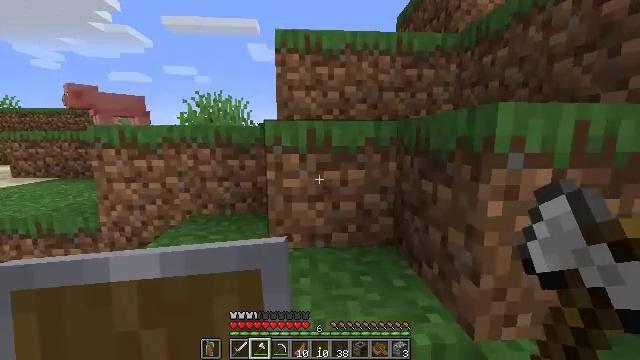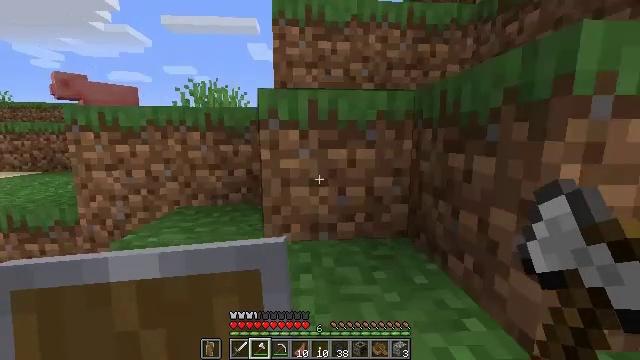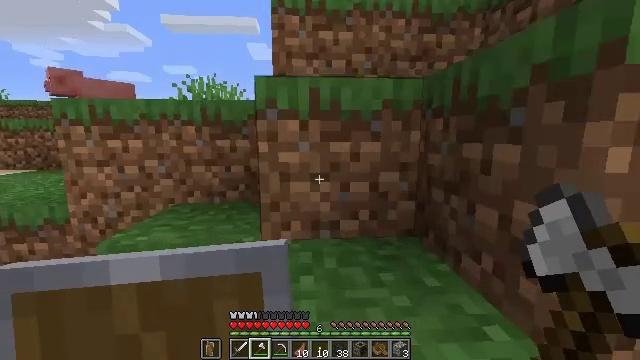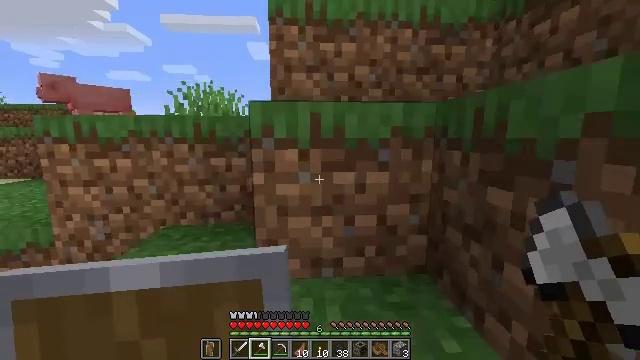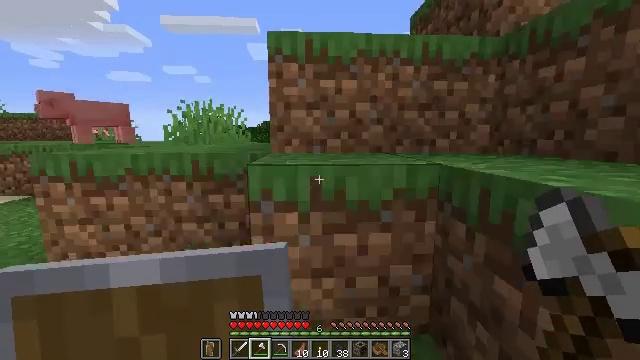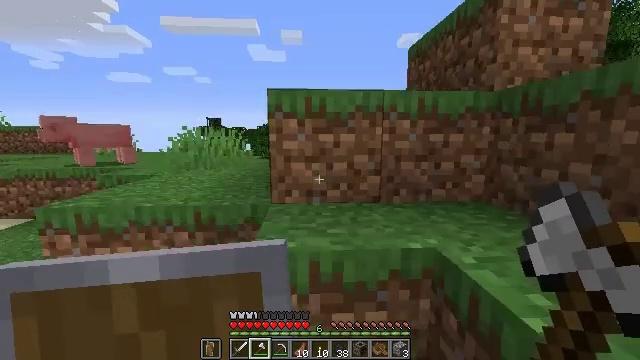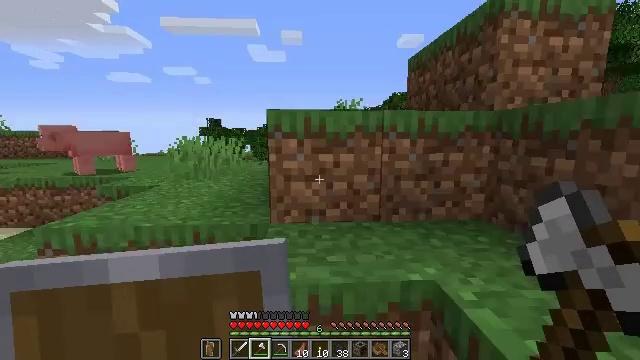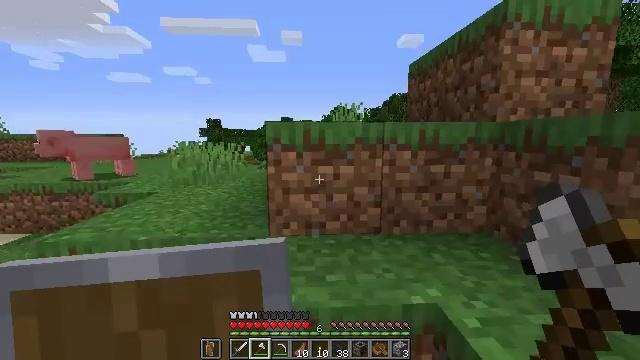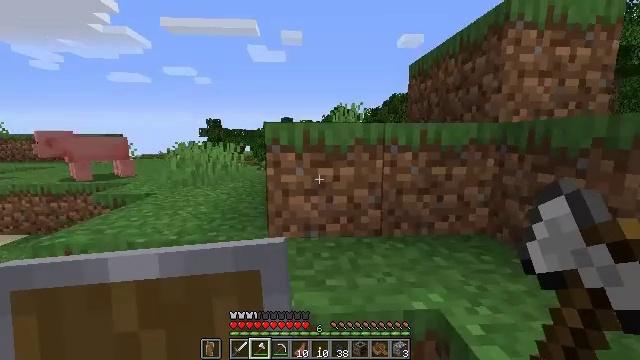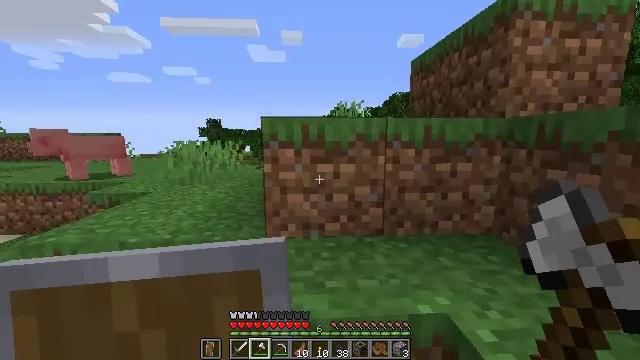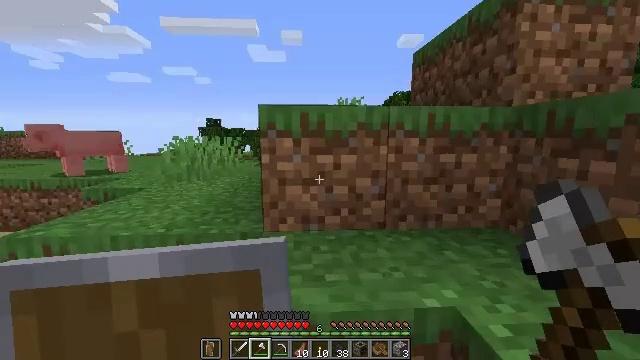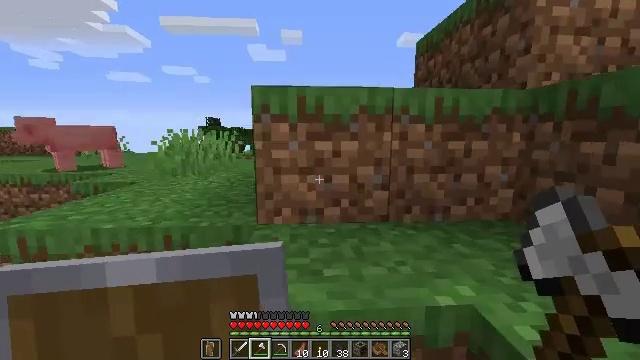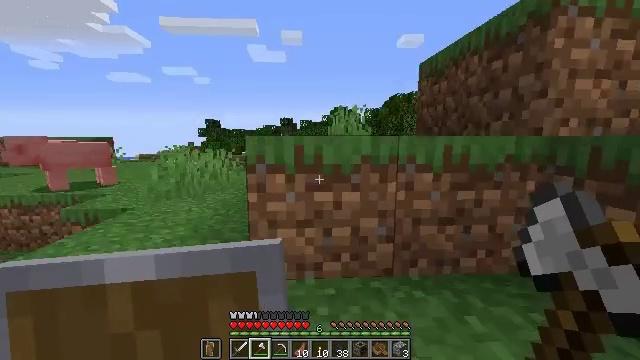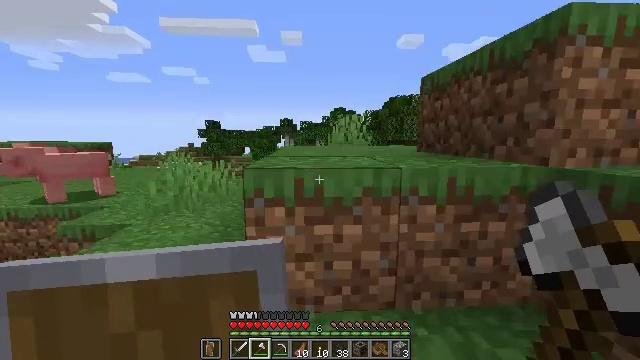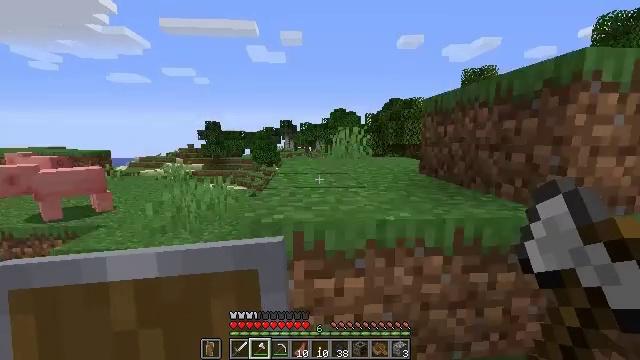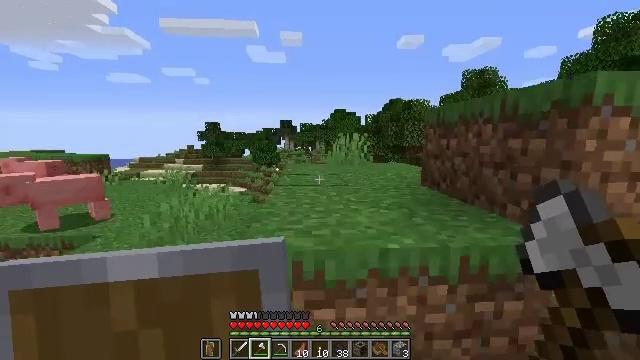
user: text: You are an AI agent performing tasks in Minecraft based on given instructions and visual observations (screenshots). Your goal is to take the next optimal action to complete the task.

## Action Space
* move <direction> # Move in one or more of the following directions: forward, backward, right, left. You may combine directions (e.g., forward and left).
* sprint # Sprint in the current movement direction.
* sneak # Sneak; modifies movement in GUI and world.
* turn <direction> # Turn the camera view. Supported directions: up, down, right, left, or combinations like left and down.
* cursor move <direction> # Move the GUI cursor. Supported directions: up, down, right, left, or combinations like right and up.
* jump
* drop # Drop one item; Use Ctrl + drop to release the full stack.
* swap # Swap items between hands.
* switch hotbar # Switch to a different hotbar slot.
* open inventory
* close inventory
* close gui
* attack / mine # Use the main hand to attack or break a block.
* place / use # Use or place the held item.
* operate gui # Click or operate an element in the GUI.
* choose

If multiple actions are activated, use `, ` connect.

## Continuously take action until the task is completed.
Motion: motion action
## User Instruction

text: Mine the sugar cane near rivers.
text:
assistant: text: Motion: move forward, jump
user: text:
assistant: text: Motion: move forward, jump
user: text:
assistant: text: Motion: move forward, jump
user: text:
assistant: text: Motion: move forward, jump
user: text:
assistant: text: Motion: move forward, jump
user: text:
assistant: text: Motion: move forward, jump
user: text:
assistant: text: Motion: move forward
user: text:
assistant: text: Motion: move forward
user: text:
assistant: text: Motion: move forward, jump
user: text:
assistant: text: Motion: move forward, jump
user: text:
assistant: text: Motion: move forward, jump
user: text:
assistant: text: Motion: move forward, jump
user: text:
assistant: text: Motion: move forward, jump
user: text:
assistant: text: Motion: move forward, jump
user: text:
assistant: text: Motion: move forward, jump
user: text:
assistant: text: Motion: move forward, jump
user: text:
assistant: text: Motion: move forward
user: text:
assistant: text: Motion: move forward
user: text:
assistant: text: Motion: move forward, jump
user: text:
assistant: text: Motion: move forward, jump
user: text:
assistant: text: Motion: move forward, jump
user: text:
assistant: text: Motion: move forward, jump
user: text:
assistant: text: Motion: move forward, jump
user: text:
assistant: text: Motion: move forward, jump
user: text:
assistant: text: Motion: move forward
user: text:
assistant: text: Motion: move forward, turn right and down
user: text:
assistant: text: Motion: move forward, turn right and down
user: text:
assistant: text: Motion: move forward, sprint, turn right
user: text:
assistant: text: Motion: move forward, sprint
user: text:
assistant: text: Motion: move forward, sprint